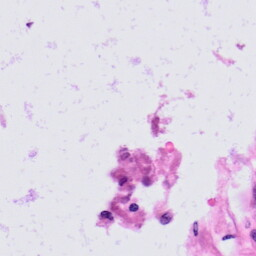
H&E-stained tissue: Skin